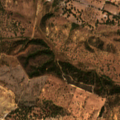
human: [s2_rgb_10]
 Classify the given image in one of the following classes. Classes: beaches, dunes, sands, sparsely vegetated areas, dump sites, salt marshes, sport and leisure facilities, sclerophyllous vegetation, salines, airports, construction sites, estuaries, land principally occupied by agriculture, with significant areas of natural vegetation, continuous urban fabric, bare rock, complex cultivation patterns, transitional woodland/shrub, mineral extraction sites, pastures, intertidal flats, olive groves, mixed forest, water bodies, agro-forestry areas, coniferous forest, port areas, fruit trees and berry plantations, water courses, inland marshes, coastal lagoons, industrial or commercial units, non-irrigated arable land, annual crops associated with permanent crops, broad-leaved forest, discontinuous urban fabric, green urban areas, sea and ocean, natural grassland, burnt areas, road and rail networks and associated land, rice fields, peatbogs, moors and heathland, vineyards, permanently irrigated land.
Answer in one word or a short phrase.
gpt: land principally occupied by agriculture, with significant areas of natural vegetation, agro-forestry areas, broad-leaved forest, transitional woodland/shrub